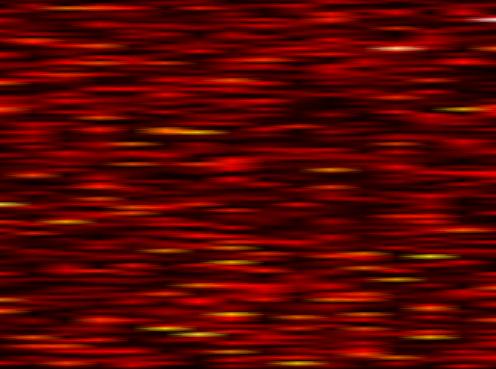
Label: FBMC